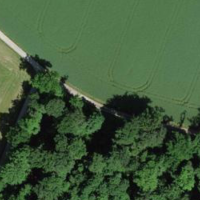
EUNIS habitat code: 52
Species observed at this site:
Aegopodium podagraria
Sylvia atricapilla
Turdus merula